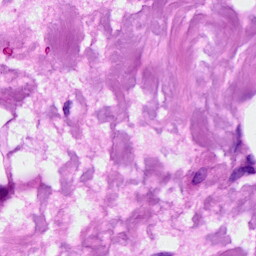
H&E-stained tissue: Breast